Question: I have a sequence of 3 (or more) colors stored as RGB values (or corresponding hex) and I would like to display them as below:

Following and modifying the suggestions <URL> uses? Alternatively, is there a more elegant way of producing the above output?
Thanks!
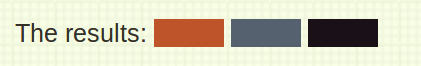
Answer: There is a wrapper called <URL>:
'''
sns.palplot(sns.color_palette("coolwarm", 7))
'''

I suggest this over standard matplotlib since it exposes more support for working with color schemes and conversions as mentioned in the other part of your question. If you don't want to use an outside library, just <URL> that plots this:
'''
def palplot(pal, size=1):
"""Plot the values in a color palette as a horizontal array.
Parameters
----------
pal : sequence of matplotlib colors
colors, i.e. as returned by seaborn.color_palette()
size :
scaling factor for size of plot
"""
n = len(pal)
f, ax = plt.subplots(1, 1, figsize=(n * size, size))
ax.imshow(np.arange(n).reshape(1, n),
cmap=mpl.colors.ListedColormap(list(pal)),
interpolation="nearest", aspect="auto")
ax.set_xticks(np.arange(n) - .5)
ax.set_yticks([-.5, .5])
ax.set_xticklabels([])
ax.set_yticklabels([])
'''